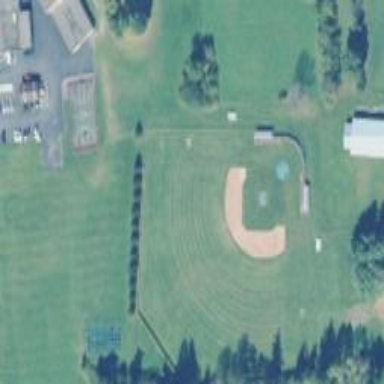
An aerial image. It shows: Baseball pitch for leisure land activities.